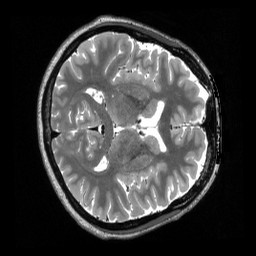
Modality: T2w
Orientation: axial
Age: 24
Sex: female
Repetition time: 3.2 s
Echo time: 0.563 s